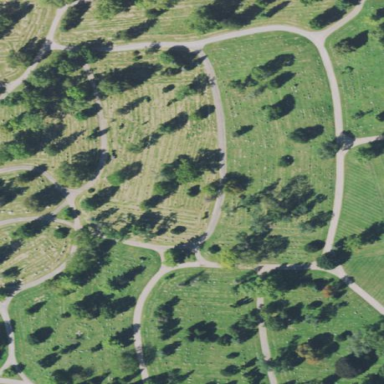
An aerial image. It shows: Cemetery.